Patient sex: M
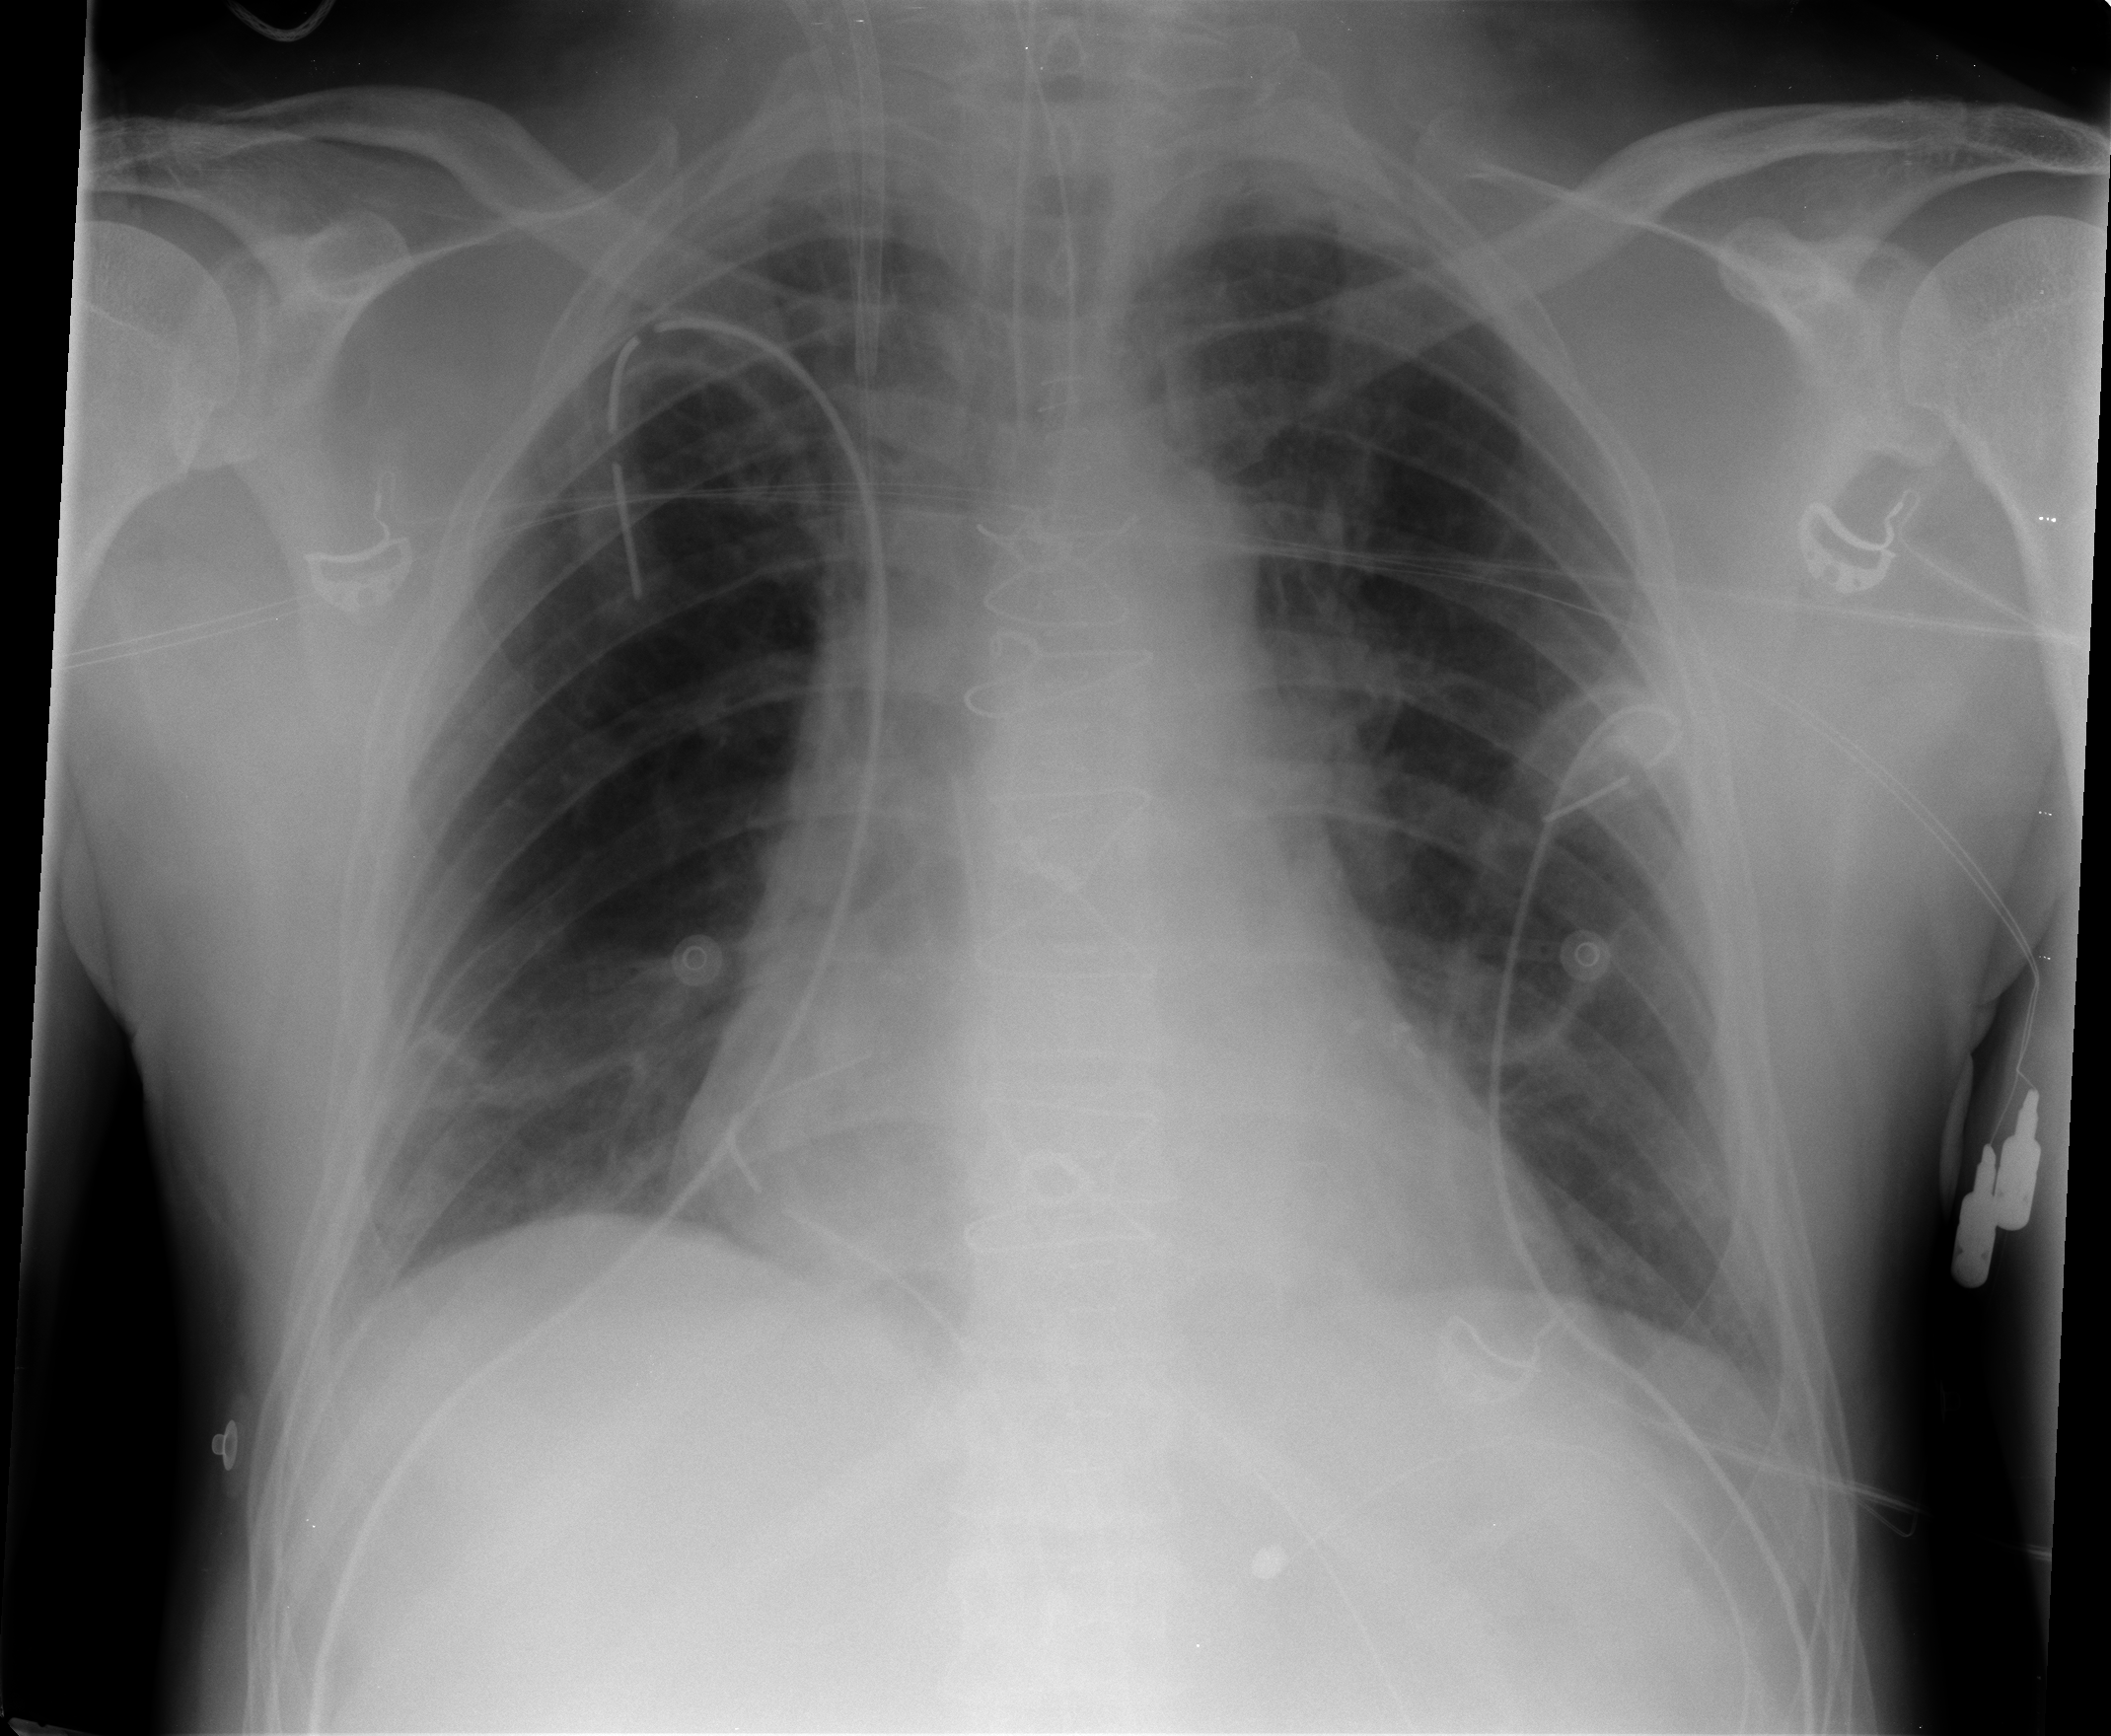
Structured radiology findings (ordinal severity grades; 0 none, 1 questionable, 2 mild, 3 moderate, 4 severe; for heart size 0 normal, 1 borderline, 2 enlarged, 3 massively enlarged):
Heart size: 1
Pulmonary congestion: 2
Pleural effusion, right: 0
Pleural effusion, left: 0
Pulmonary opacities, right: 0
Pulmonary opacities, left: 0
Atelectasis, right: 2
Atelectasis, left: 2